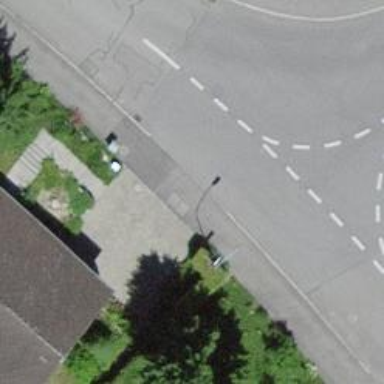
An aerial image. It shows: Bus stop with platform for public transport.